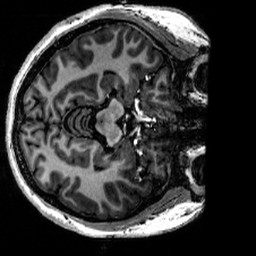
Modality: T1w
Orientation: axial
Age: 22
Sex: female
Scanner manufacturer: siemens
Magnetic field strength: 6.98 T
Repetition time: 6 s
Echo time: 0.00299 s